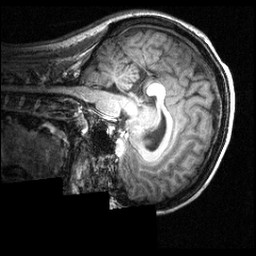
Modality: T1w
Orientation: sagittal
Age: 27
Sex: female
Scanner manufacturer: siemens
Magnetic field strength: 3.951 T
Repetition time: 1.5 s
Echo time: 0.00335 s